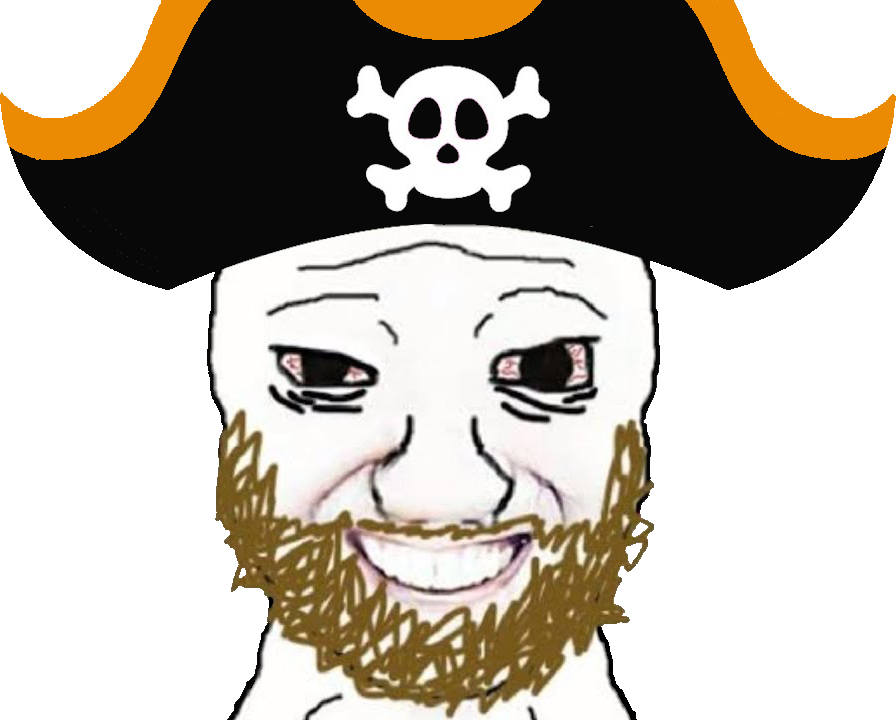
Label: 5_Coomer